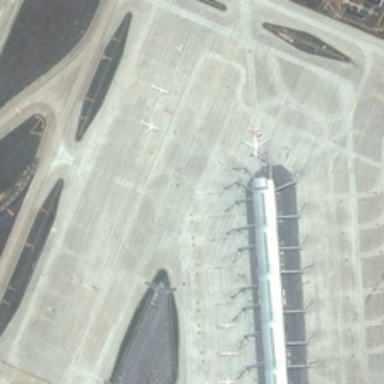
Several planes are parked near a terminal in an airport .